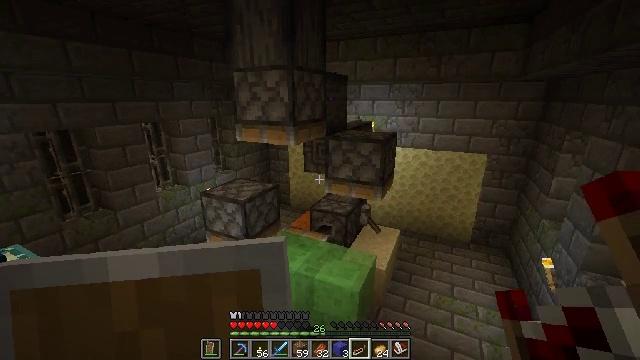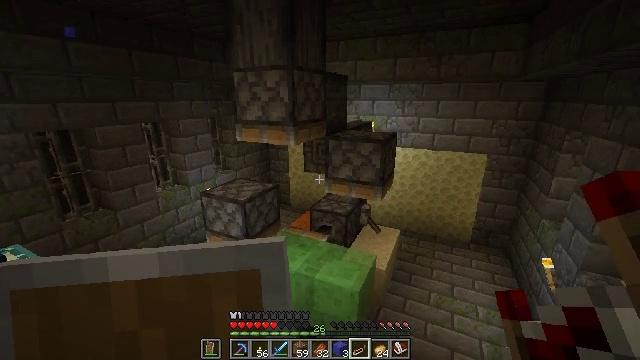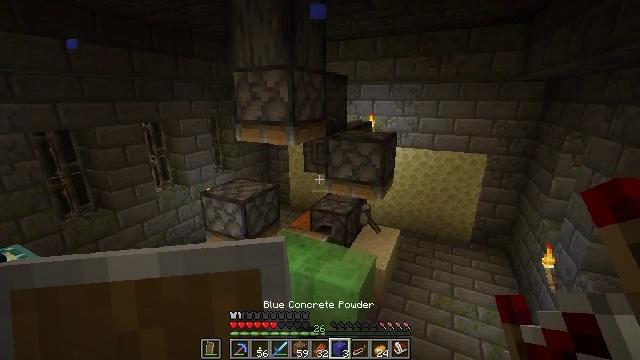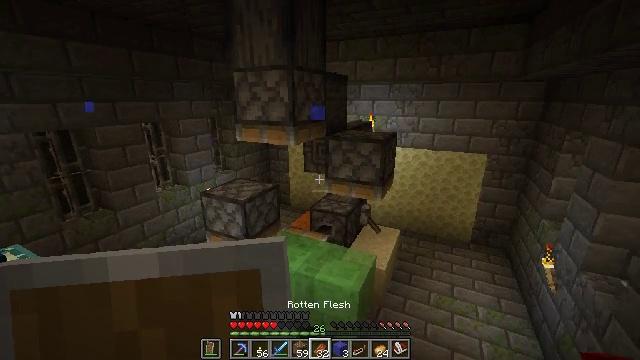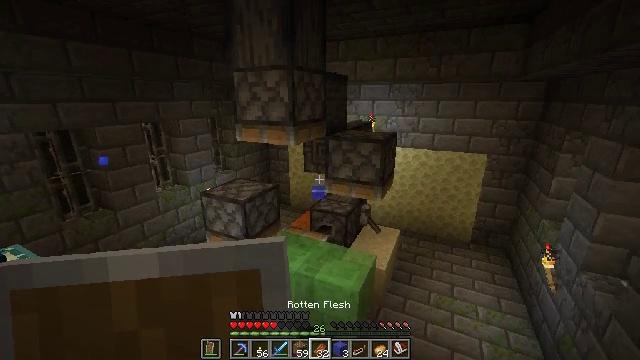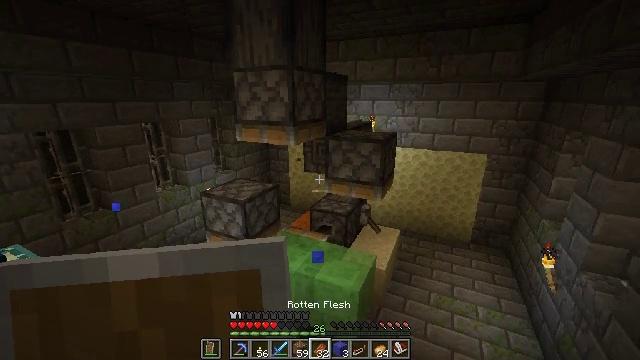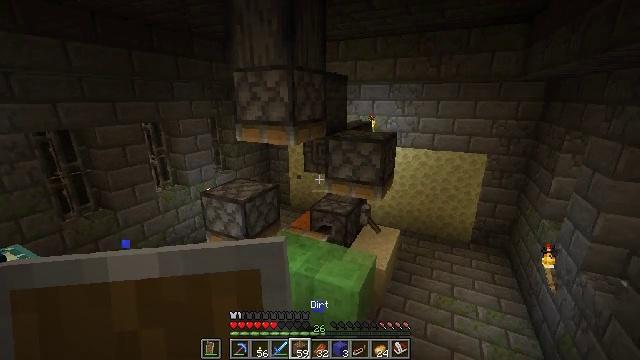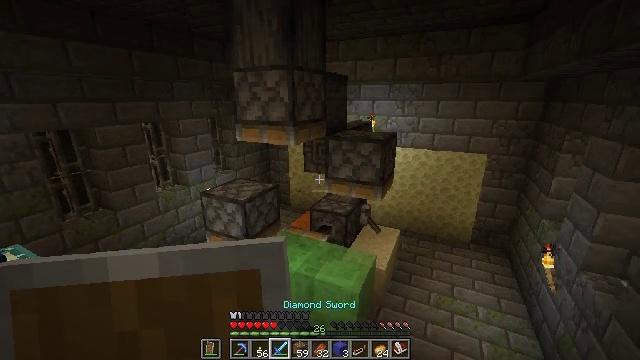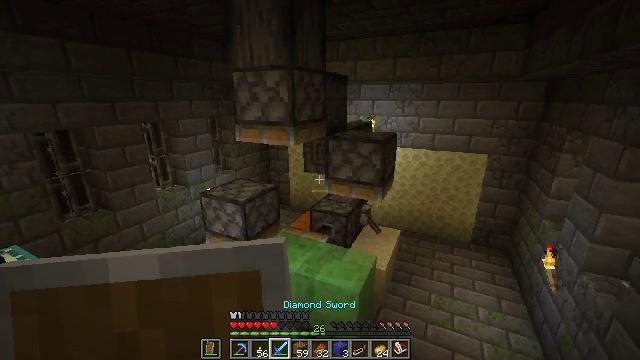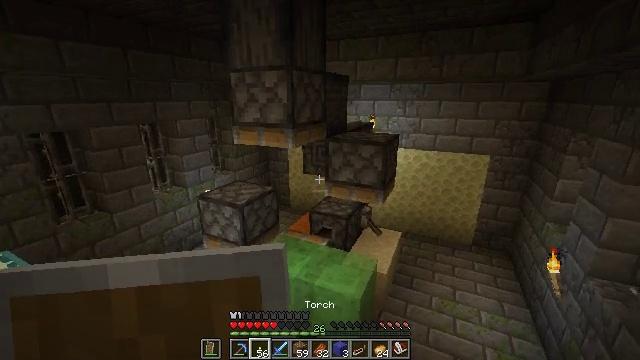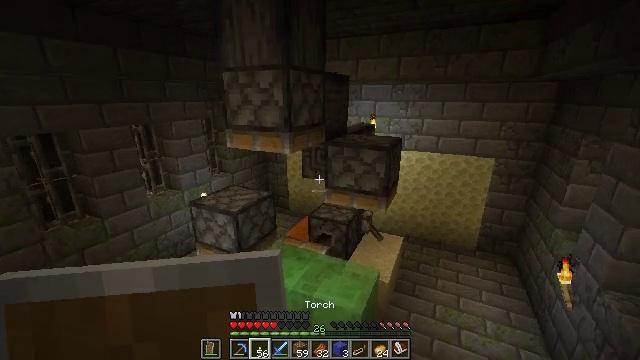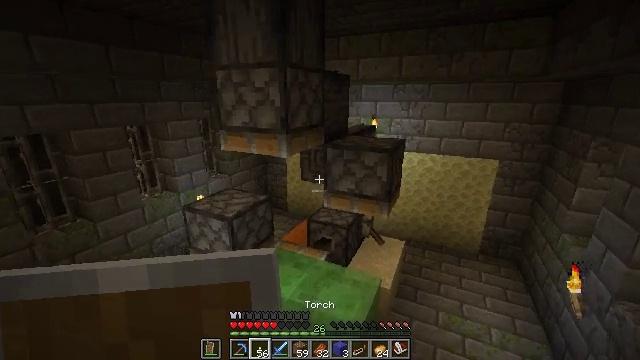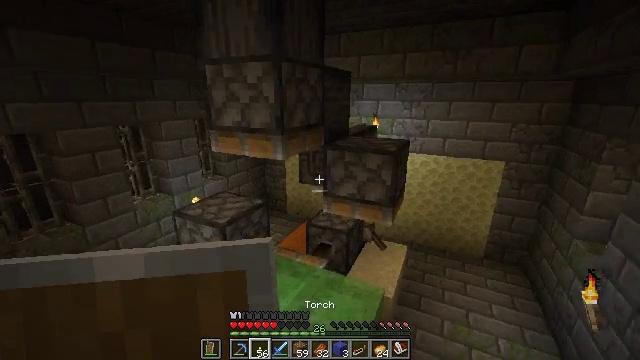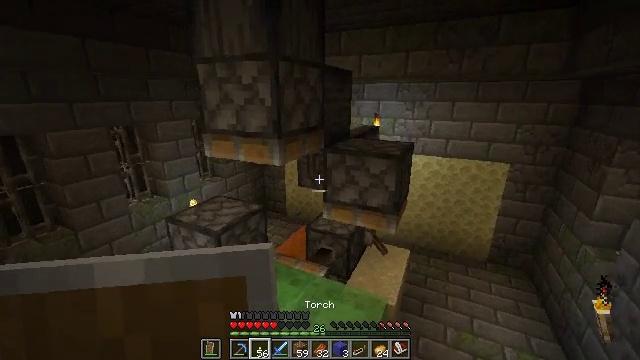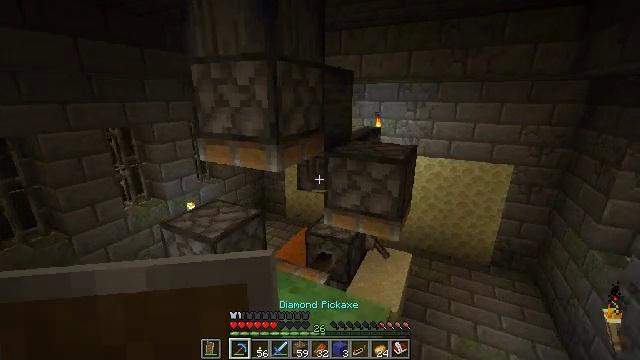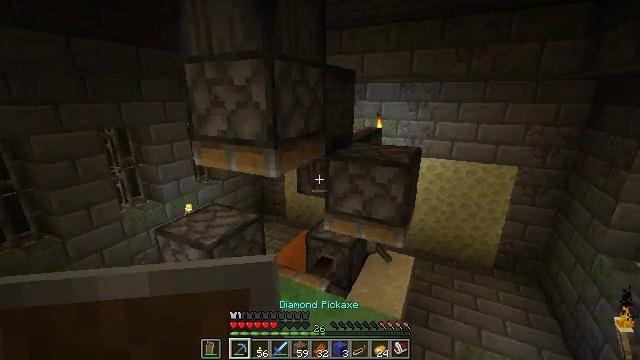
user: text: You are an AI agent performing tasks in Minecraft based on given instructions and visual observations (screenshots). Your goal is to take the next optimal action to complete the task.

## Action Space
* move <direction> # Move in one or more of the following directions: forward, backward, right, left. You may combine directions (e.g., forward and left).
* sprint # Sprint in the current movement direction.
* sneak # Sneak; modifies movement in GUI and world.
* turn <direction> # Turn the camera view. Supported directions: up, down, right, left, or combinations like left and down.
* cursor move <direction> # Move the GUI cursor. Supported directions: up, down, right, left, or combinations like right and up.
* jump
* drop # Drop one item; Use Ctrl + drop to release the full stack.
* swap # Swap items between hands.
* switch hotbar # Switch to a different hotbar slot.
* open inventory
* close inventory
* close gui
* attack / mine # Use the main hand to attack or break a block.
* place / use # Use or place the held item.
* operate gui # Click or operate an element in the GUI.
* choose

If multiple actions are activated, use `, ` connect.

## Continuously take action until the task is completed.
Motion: motion action
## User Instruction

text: Gather the sticky piston from a redstone contraption.
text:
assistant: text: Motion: no_op
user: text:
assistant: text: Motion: no_op
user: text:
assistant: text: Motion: no_op
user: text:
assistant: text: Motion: no_op
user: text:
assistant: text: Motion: no_op
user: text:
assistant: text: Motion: no_op
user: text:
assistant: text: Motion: no_op
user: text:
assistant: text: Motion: move forward
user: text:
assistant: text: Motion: move forward
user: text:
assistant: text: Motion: move forward
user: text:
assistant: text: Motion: move forward
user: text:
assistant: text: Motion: move forward
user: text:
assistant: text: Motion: move forward
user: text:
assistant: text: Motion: move forward
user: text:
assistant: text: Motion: move forward
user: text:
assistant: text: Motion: no_op
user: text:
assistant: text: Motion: no_op
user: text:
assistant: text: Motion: no_op
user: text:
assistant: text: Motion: no_op
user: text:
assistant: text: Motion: no_op
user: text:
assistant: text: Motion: no_op
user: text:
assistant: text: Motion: turn right
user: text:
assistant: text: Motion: turn right and up
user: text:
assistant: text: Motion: turn right and up
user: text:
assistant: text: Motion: turn right and up
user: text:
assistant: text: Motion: turn right and up
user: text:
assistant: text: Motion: turn right
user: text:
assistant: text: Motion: turn right and up
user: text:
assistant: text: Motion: no_op
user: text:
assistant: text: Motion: turn down